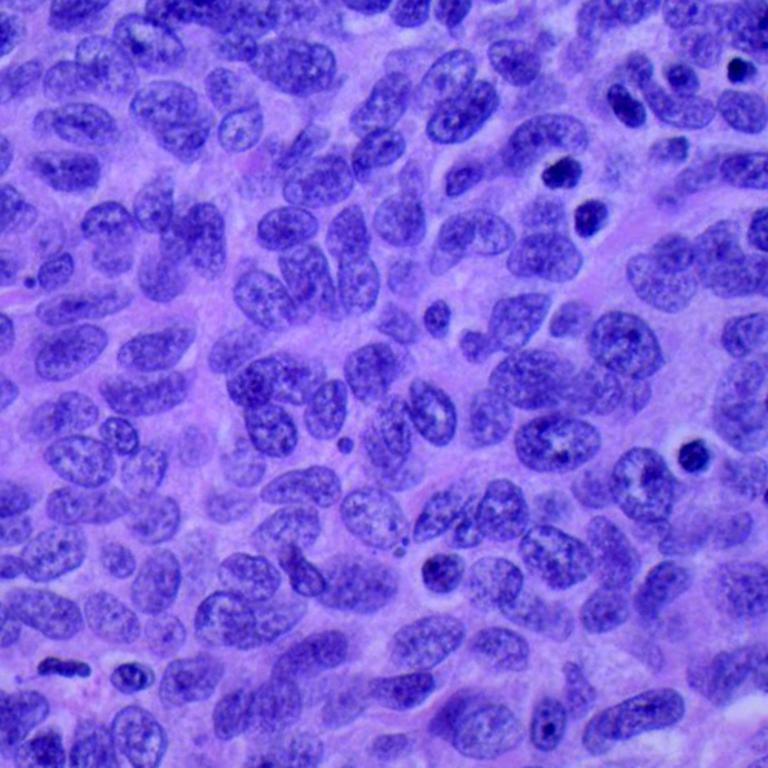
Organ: lung
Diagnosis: squamous carcinomas